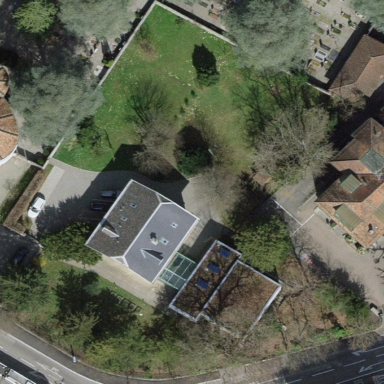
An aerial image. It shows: Garden surrounded by fence.